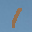
Label: 1